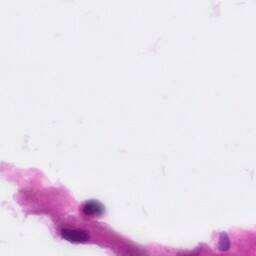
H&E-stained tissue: Pancreatic